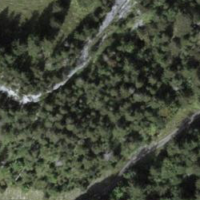
EUNIS habitat code: 43
Species observed at this site:
Pinguicula alpina